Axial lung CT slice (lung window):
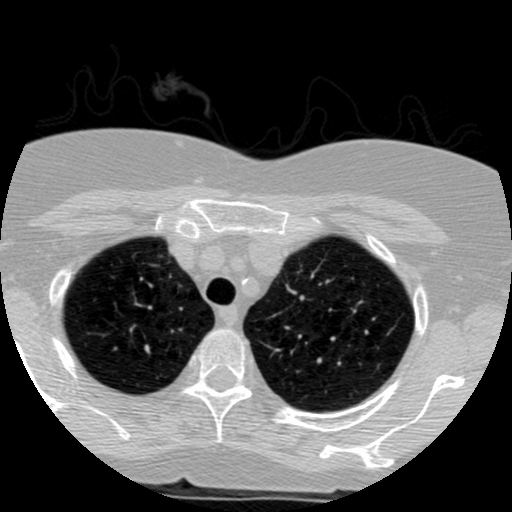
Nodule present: no